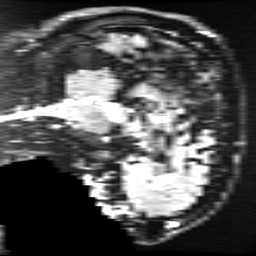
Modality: FLAIR
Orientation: sagittal
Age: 63
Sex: male
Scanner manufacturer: ge
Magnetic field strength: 3 T
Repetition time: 11 s
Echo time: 0.1497 s